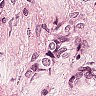
Metastatic tissue present: yes